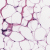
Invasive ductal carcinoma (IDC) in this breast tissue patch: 0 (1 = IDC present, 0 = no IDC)